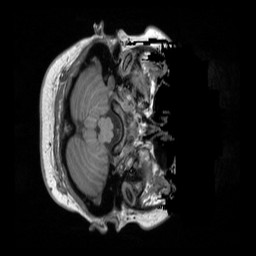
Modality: T1w
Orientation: axial
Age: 43
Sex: female
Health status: ill
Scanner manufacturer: siemens
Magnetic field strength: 3 T
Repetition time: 1.9 s
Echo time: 0.00247 s